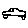
Label: car